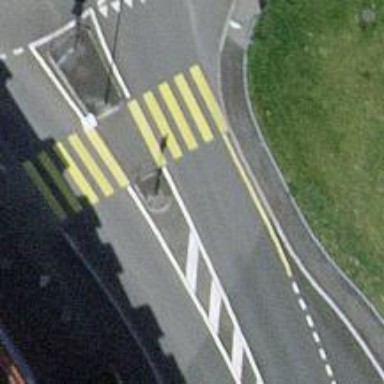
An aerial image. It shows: Marked crossing with pedestrian island.